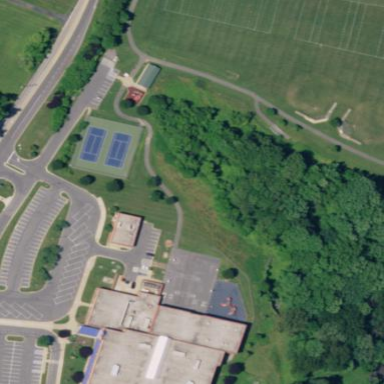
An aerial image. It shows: School.